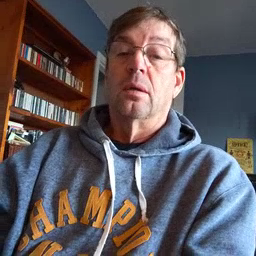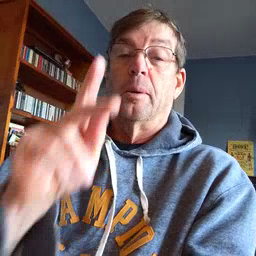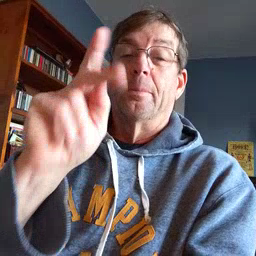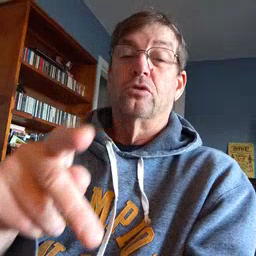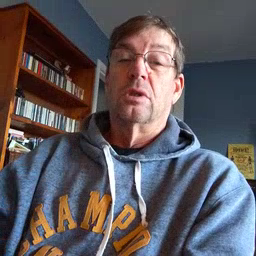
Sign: person